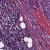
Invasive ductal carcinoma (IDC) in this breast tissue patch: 0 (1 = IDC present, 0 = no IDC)